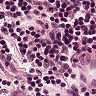
Metastatic tissue present: no